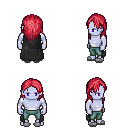
a pixel art fantasy rpg character, male body template, dark elf, purple skin, black cape, teal pants, ruby red long hairstyle, white slippers, four views (front, back, left, right), 2x2 character sprite sheet, small pixel art, hard edges, no anti-aliasing